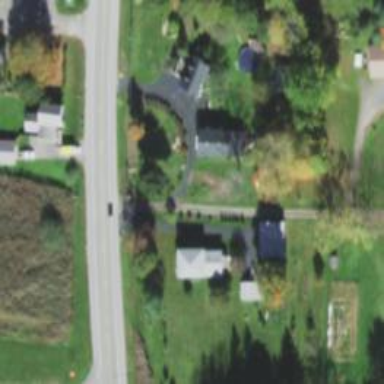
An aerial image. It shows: Driveway leading to service road.